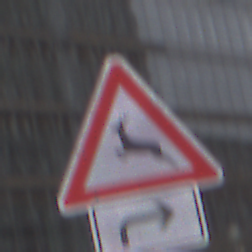
Verkehrszeichen: WildwechselRechts
Zusatzzeichen unten: RichtungsangabeDurchPfeile5
Umgebung: Outdoor, Urban
Tageszeit: MorningAfternoon
Wetter: Overcast
Licht: Natural
Jahreszeit: NotSpecified
Kontrast: LowContrast